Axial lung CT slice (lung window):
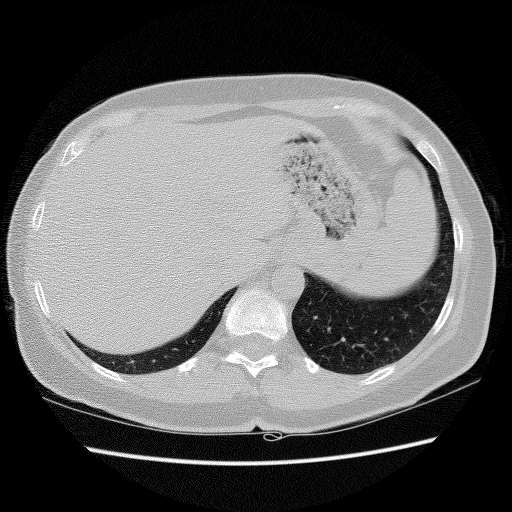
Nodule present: no